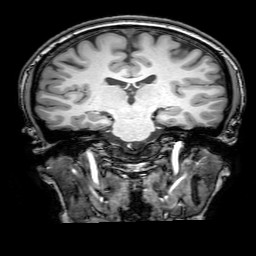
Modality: T1w
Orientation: sagittal
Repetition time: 0.00828 s
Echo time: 0.00388 s